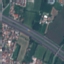
Land use / land cover: Highway